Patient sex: F
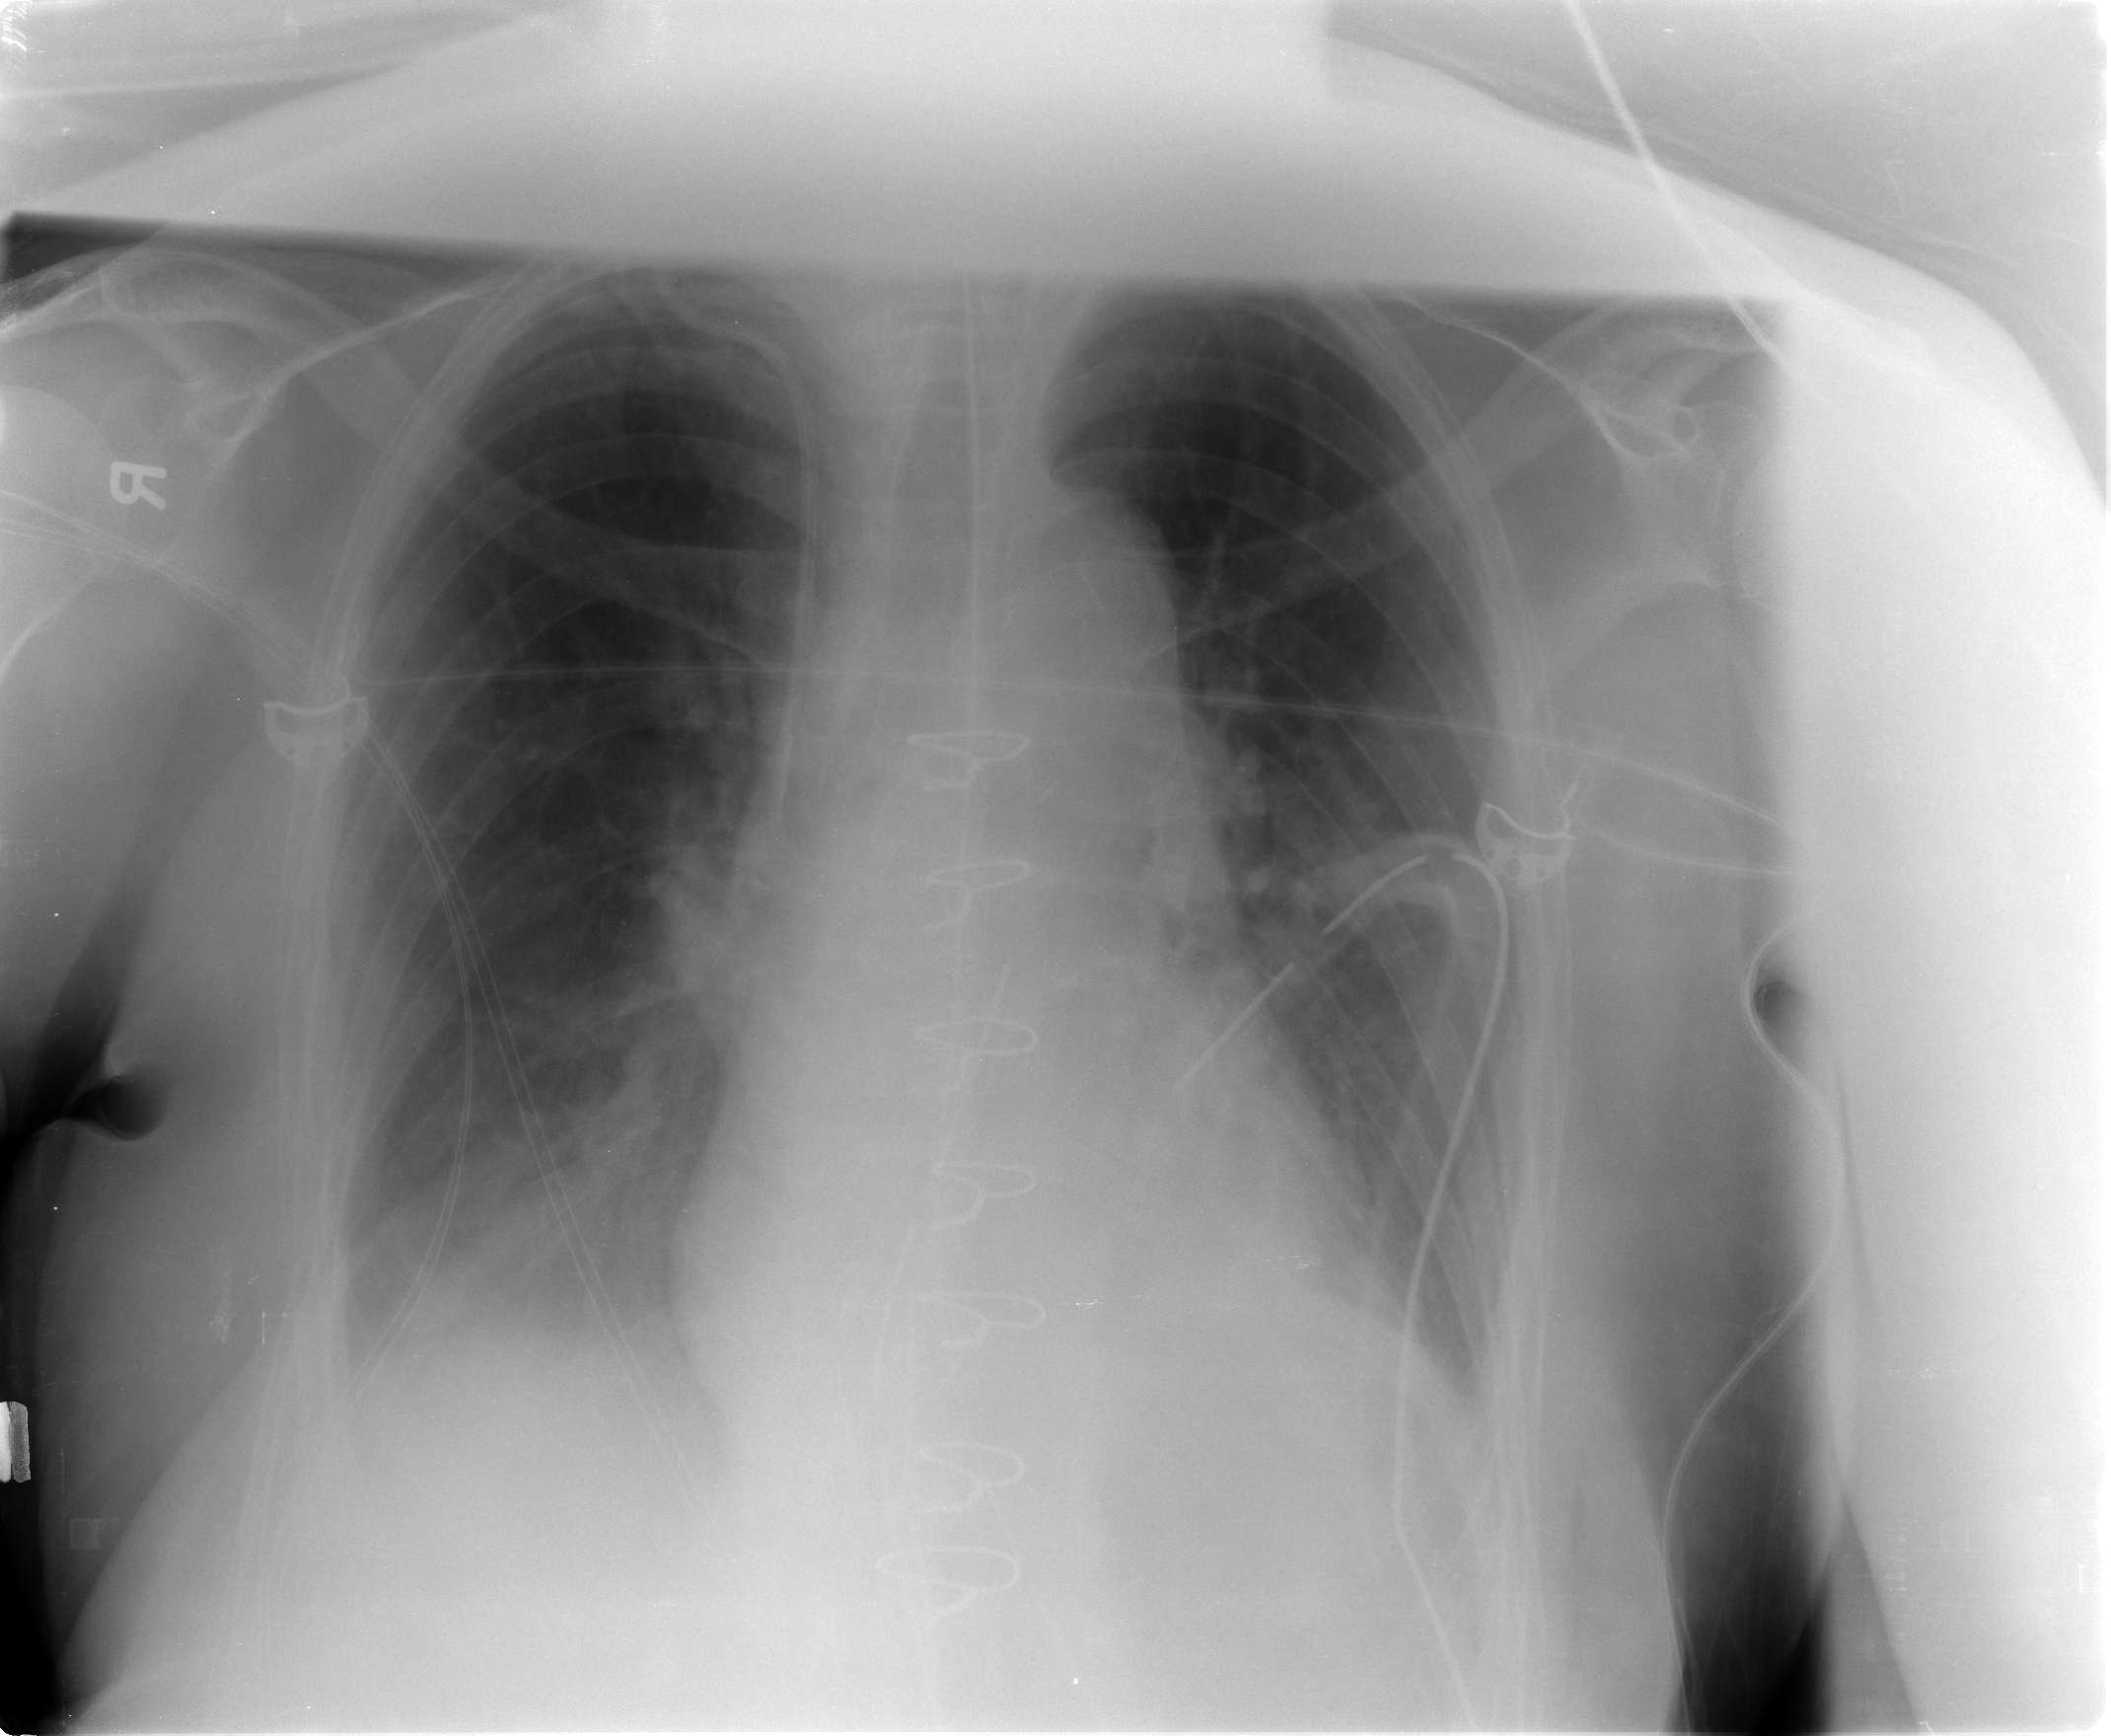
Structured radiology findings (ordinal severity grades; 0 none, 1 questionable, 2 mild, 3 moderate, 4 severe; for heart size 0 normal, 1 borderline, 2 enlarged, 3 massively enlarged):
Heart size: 0
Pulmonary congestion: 0
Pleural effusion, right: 2
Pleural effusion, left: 1
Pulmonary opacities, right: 1
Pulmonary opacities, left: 0
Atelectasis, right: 2
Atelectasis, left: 0